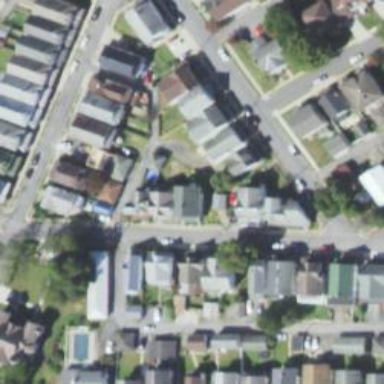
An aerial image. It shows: Alleyway designated as service road.